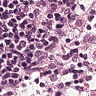
Metastatic tissue present: no